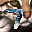
Label: 7